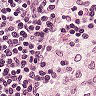
Metastatic tissue present: no